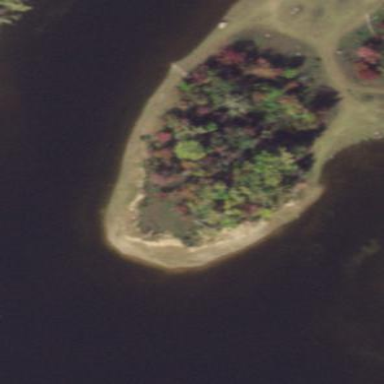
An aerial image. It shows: Islet.